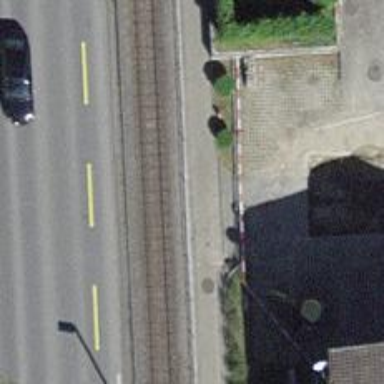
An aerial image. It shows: Bollard barrier.